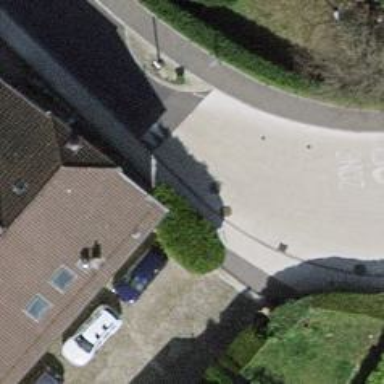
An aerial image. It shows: Traffic calming hump on the road.